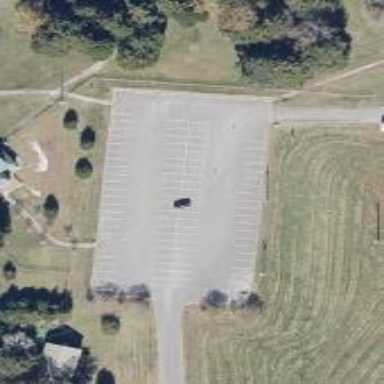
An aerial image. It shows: Parking area with surface.